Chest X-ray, PA view. Patient: 31 years old, sex M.
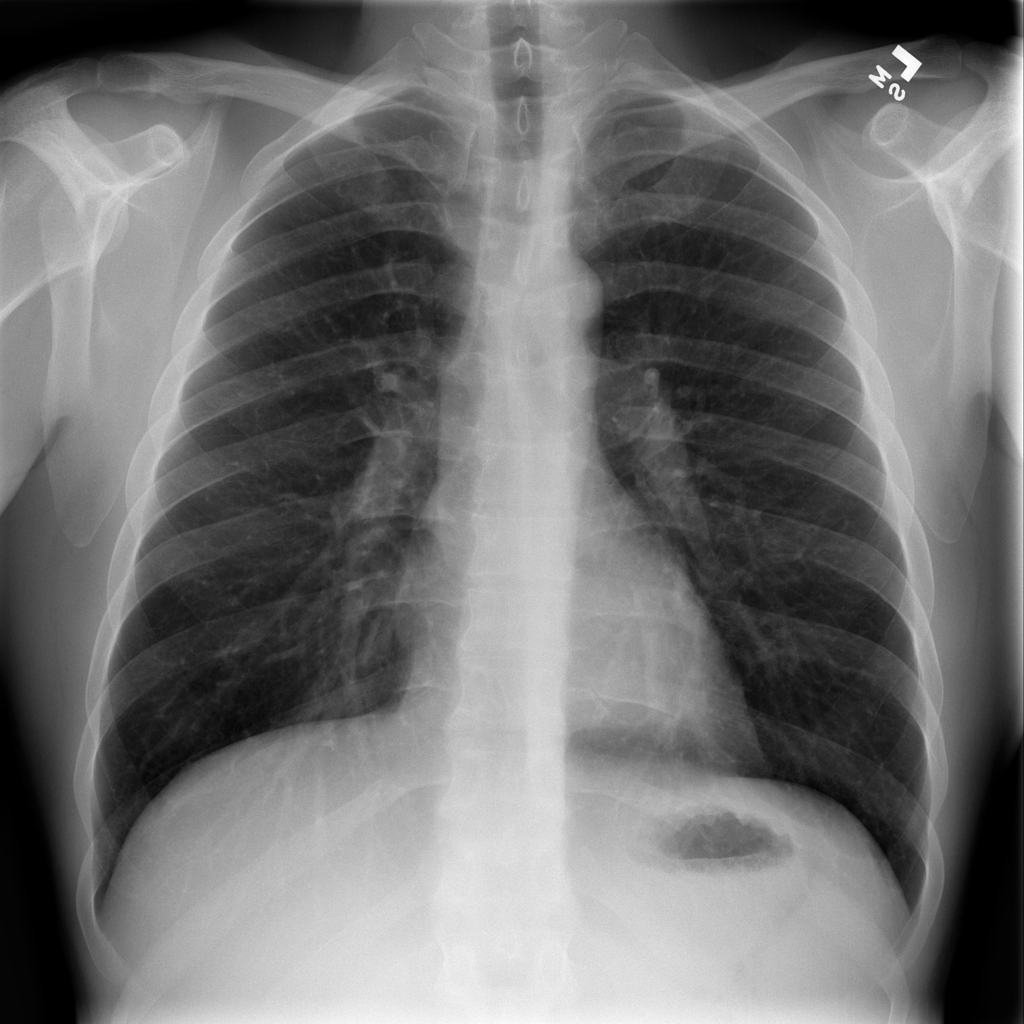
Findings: No Finding